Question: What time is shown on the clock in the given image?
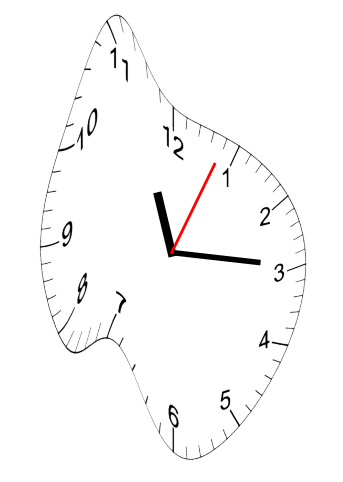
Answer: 11:15:04